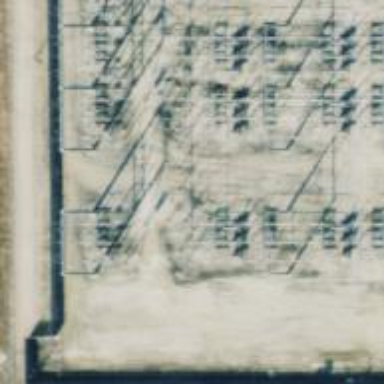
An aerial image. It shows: Switch used for power control.